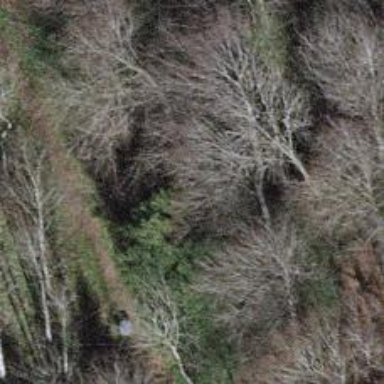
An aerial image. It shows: Path with excellent trail visibility on the ground.